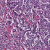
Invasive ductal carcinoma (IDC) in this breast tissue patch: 1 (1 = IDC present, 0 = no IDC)